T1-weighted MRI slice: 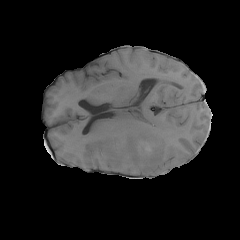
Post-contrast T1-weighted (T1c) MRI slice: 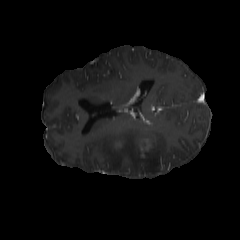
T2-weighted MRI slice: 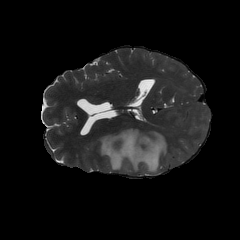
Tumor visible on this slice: yes